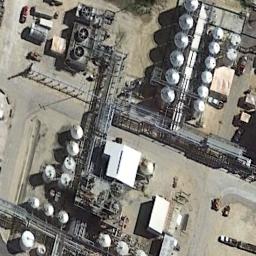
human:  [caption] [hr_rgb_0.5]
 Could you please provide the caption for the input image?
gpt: There are two rows of storage tanks, One of which is larger than the others .

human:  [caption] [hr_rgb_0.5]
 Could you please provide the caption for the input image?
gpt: There are many neatly arranged storage tanks and many pipelines in the factory .

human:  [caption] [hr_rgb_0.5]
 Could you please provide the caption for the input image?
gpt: There are many buildings beside the storage tanks .

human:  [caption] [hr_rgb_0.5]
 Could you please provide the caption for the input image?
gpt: There are many storage tanks on the bare land .

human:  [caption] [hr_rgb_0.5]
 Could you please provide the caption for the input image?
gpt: There are many white storage tanks and pipelines .